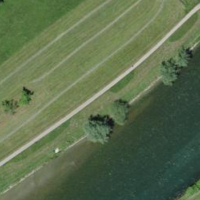
EUNIS habitat code: 24
Species observed at this site:
Juglans regia